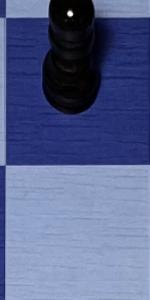
Label: Empty